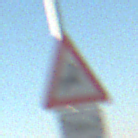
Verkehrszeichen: WildwechselLinks
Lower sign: LaengeEinerStrecke1
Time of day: SunriseSunset
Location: Outdoor (Nature)
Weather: Clear
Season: NotSpecified
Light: Natural